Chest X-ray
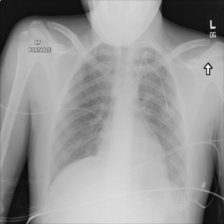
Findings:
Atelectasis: negative
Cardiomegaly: negative
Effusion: negative
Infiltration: positive
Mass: negative
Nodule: negative
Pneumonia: negative
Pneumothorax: negative
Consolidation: negative
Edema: negative
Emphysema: negative
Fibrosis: negative
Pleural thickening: negative
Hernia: negative